Field crop: maize
Growth stage: 2
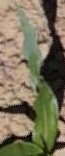
Species: maize